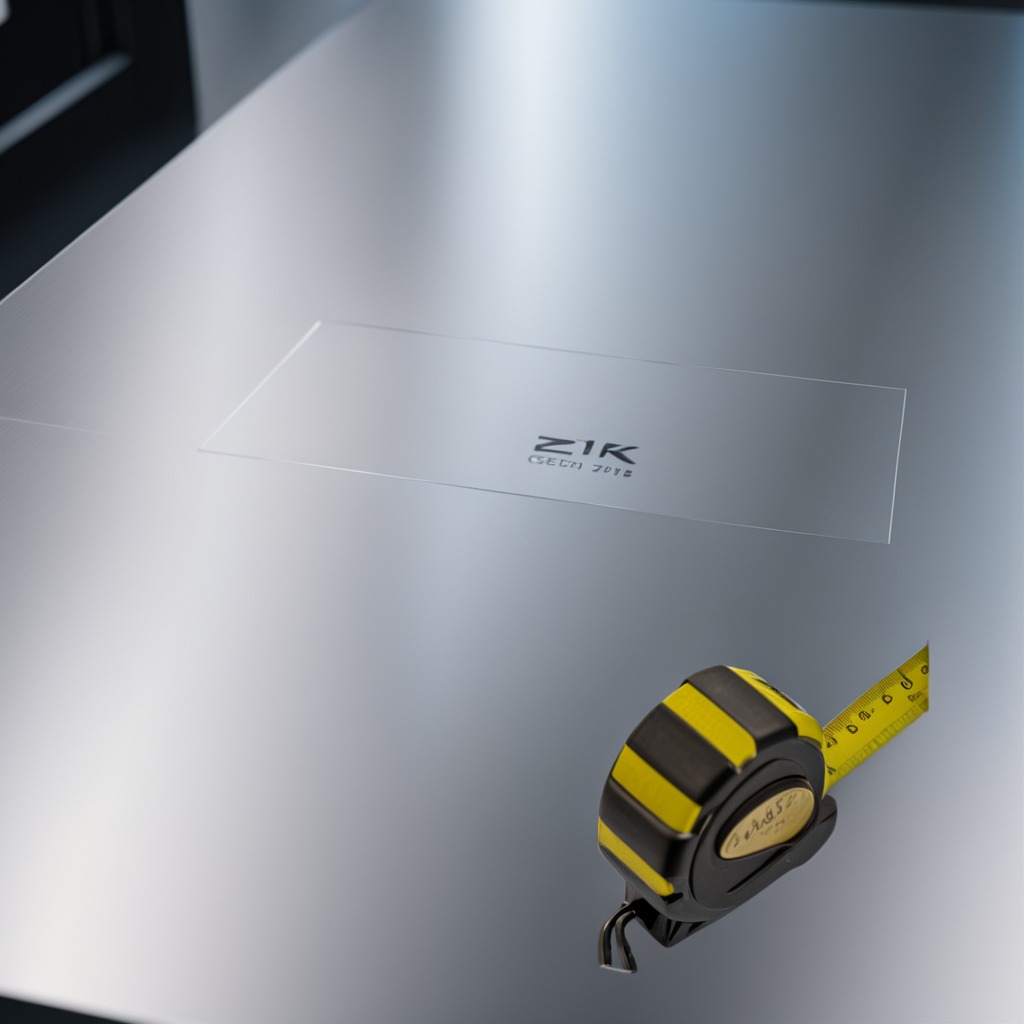
A measuring tape is lying on a stainless steel table in a high-end prototyping lab.